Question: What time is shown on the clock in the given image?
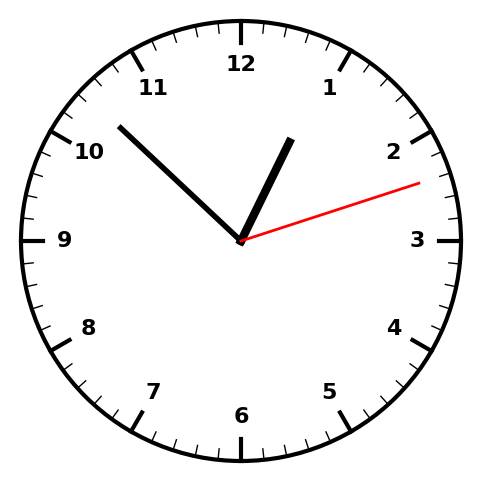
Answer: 12:52:12